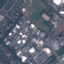
Land use / land cover: Industrial